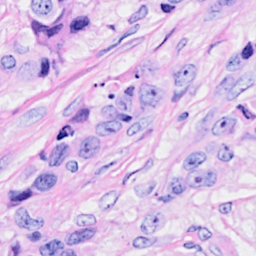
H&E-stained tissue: Breast